Question: Given the supply, demand, and route table for this logistics problem, what is the minimum total cost? Please provide the answer as an integer.
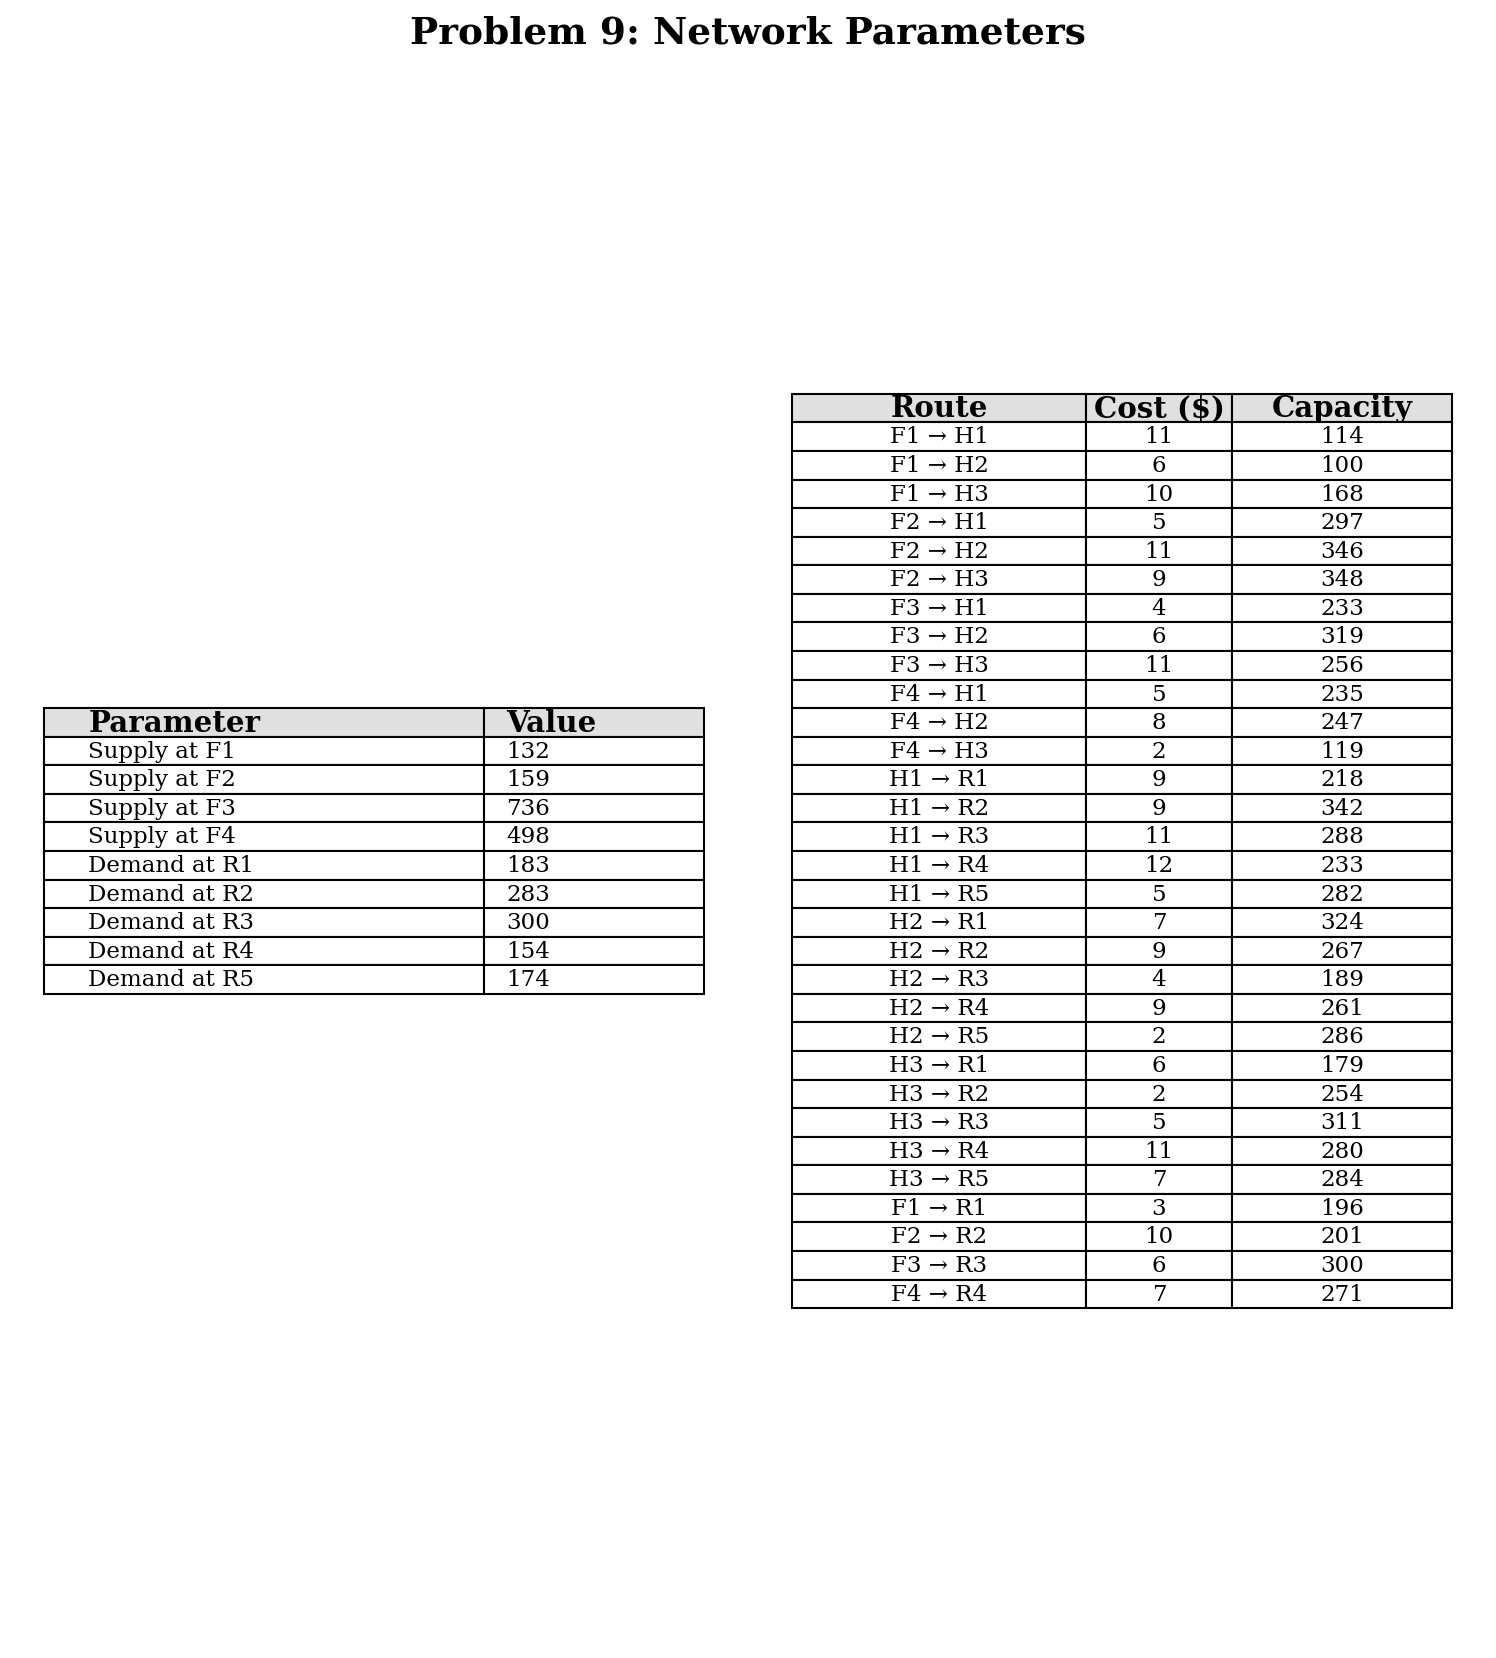
Answer: 7460